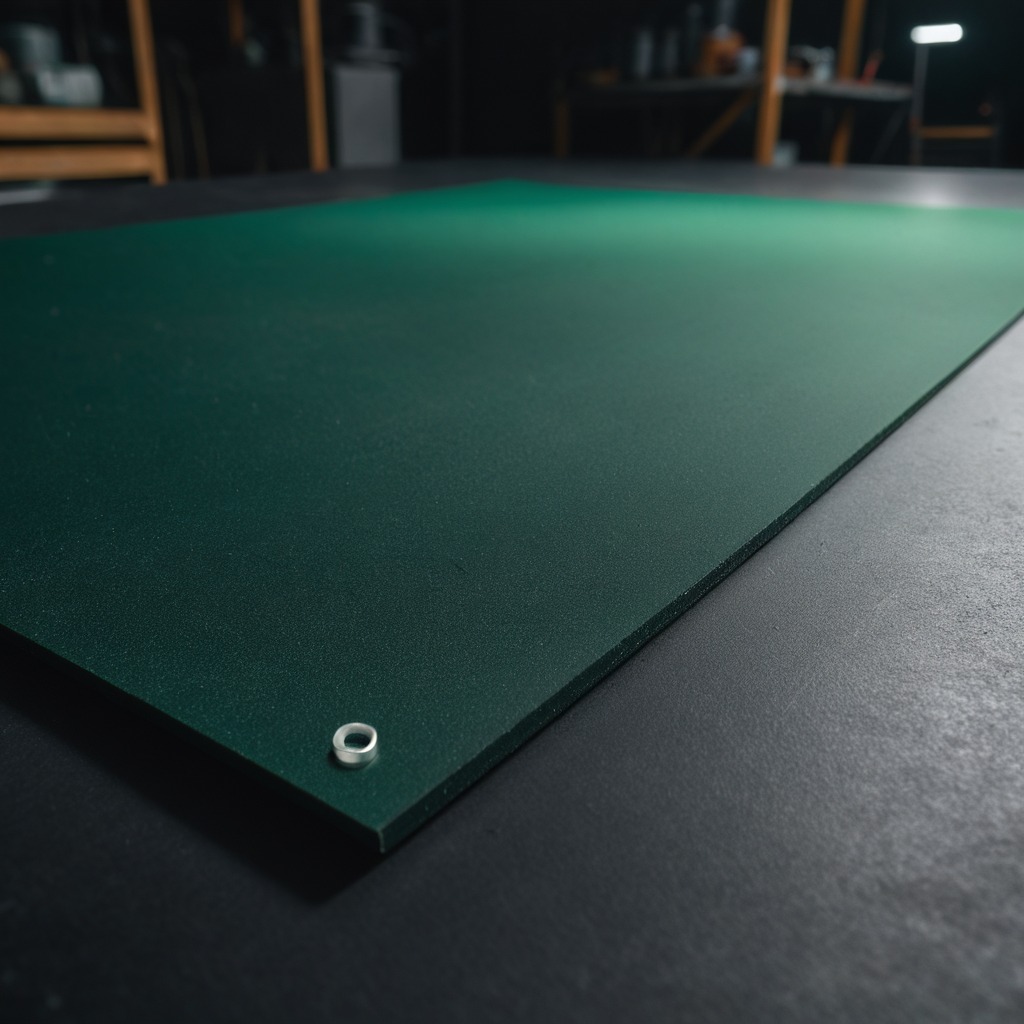
A flat metal washer is lying on a green rubber mat.